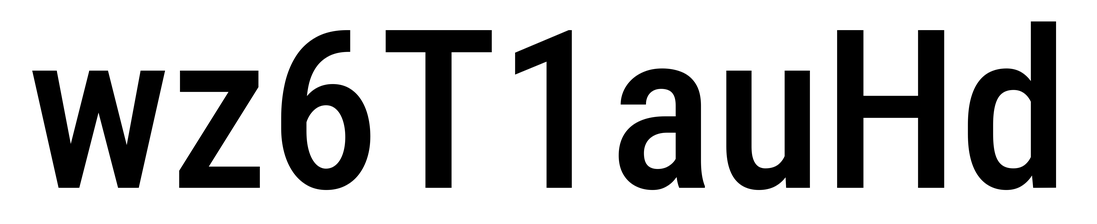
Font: Roboto_Condensed_Medium